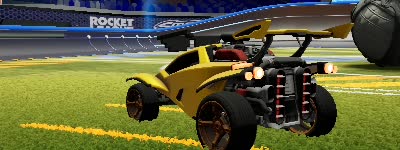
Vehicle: octane